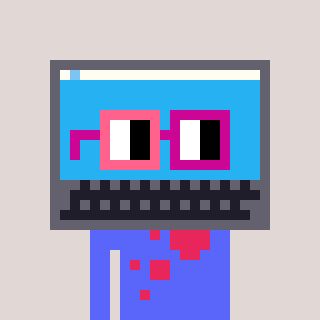
a pixel art character with square pink and red glasses, a laptop-shaped head and a purple-colored body on a warm background